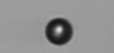
Label: bead